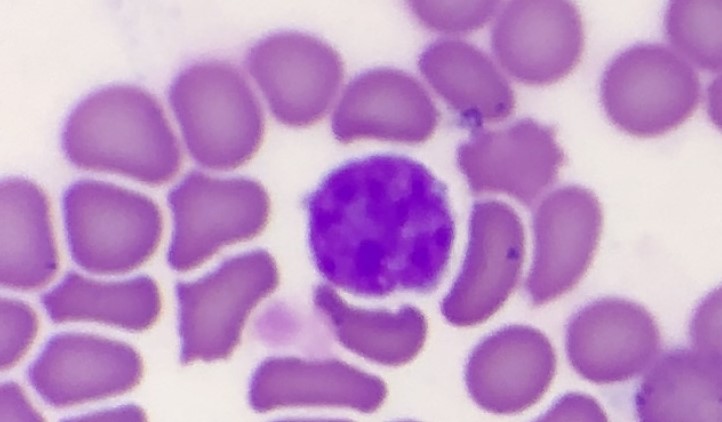
White blood cell type: Lymphocyte